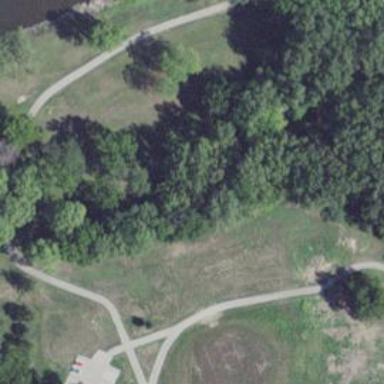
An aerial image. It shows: Disc golf hole.